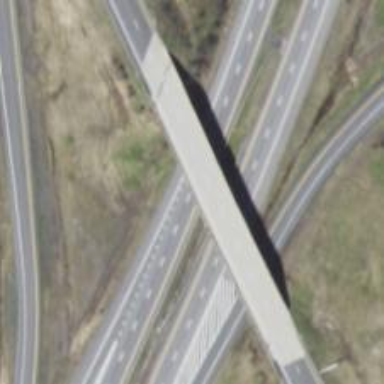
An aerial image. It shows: Motorway junction.